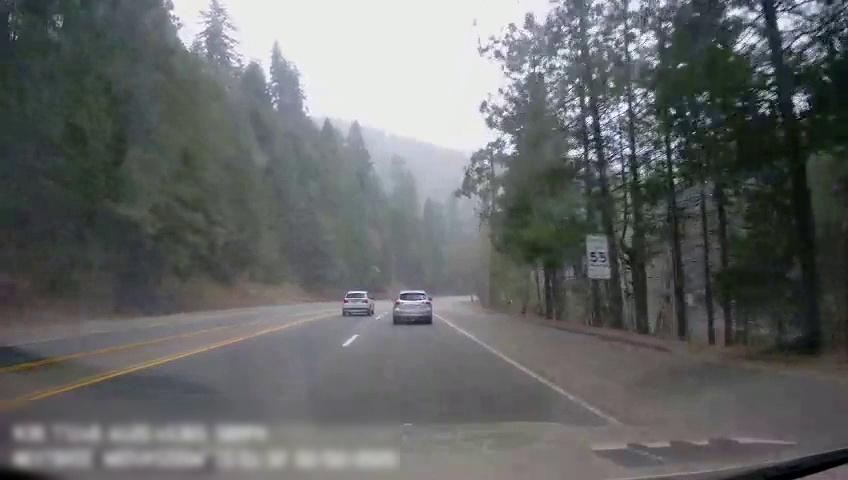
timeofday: Day
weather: Cloudy
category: Drivable Space
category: Vehicles | SUV
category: Vehicles | SUV
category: Lanes | Opposite Lane
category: Lanes | Current Lane
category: Lanes | Current Lane
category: Lanes | Opposite Lane
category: Lanes | Alternate Lane
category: Lanes | Alternate Lane
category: Lanes | Alternate Lane
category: Traffic | Signs